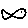
Label: fish